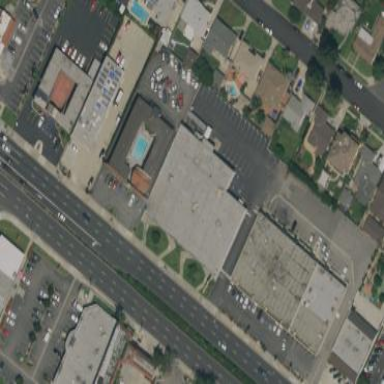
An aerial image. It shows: Retail building.